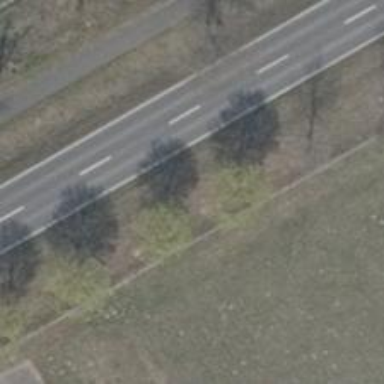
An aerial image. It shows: Beautiful avenue lined with deciduous broadleaved trees.